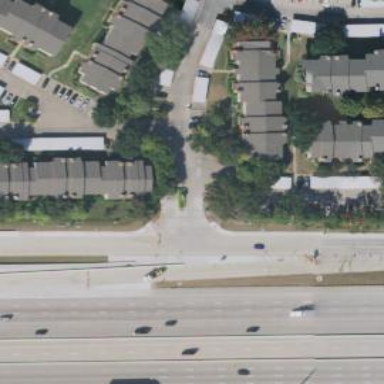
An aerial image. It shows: Secondary road with asphalt surface and frontage road.